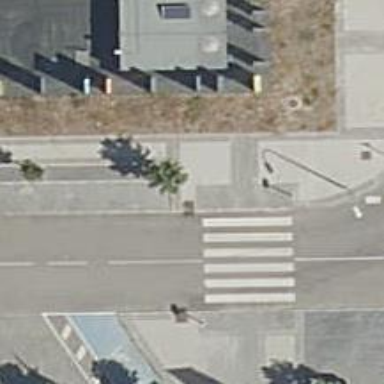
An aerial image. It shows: Uncontrolled zebra crossing on the road.